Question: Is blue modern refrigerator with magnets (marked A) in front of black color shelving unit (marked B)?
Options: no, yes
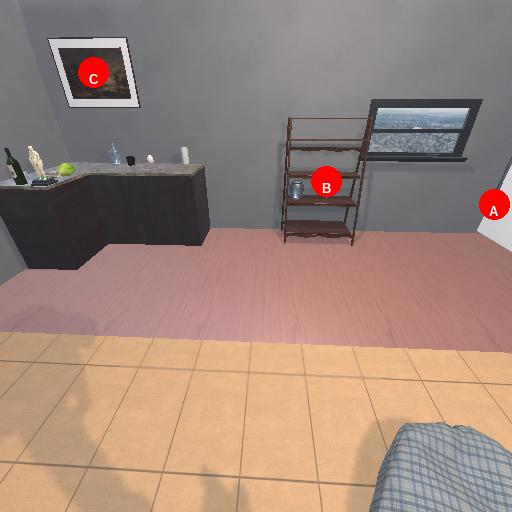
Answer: no